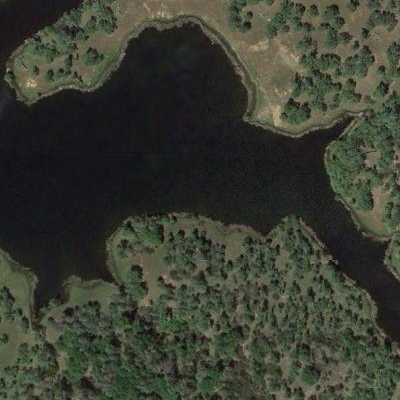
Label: RiverLake